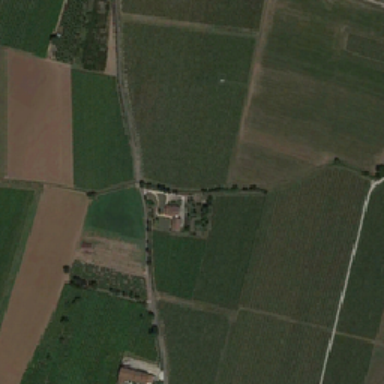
This field is very wide .